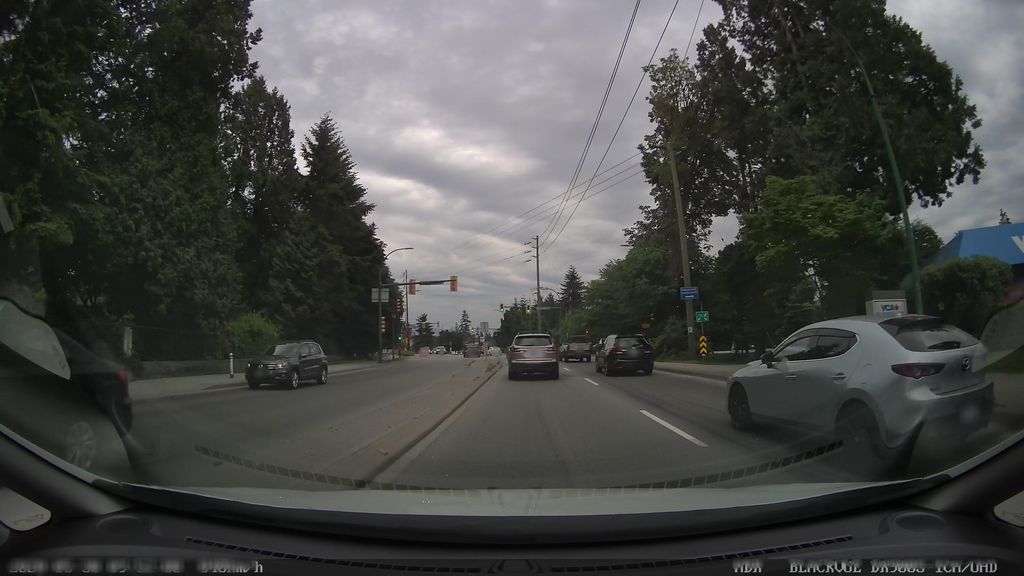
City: vancouver